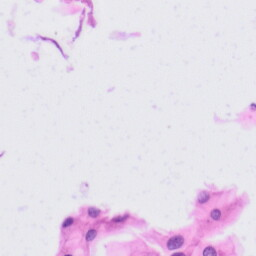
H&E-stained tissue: Tonsil